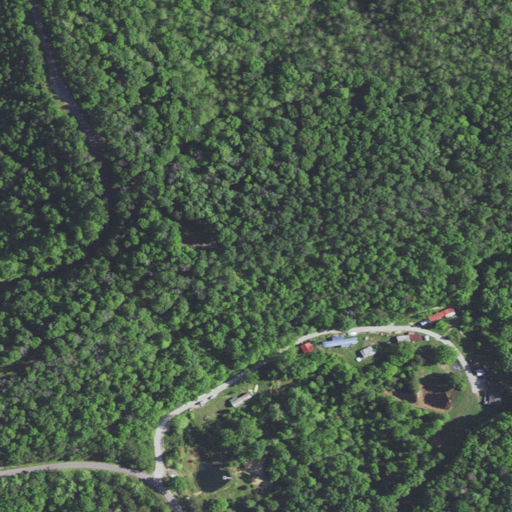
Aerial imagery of mountain in Kentucky named Meeting House Knob containing deciduous forest, open development, mixed forest, pasture, medium intensity development, and low intensity development